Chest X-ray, AP view. Patient: 76 years old, sex F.
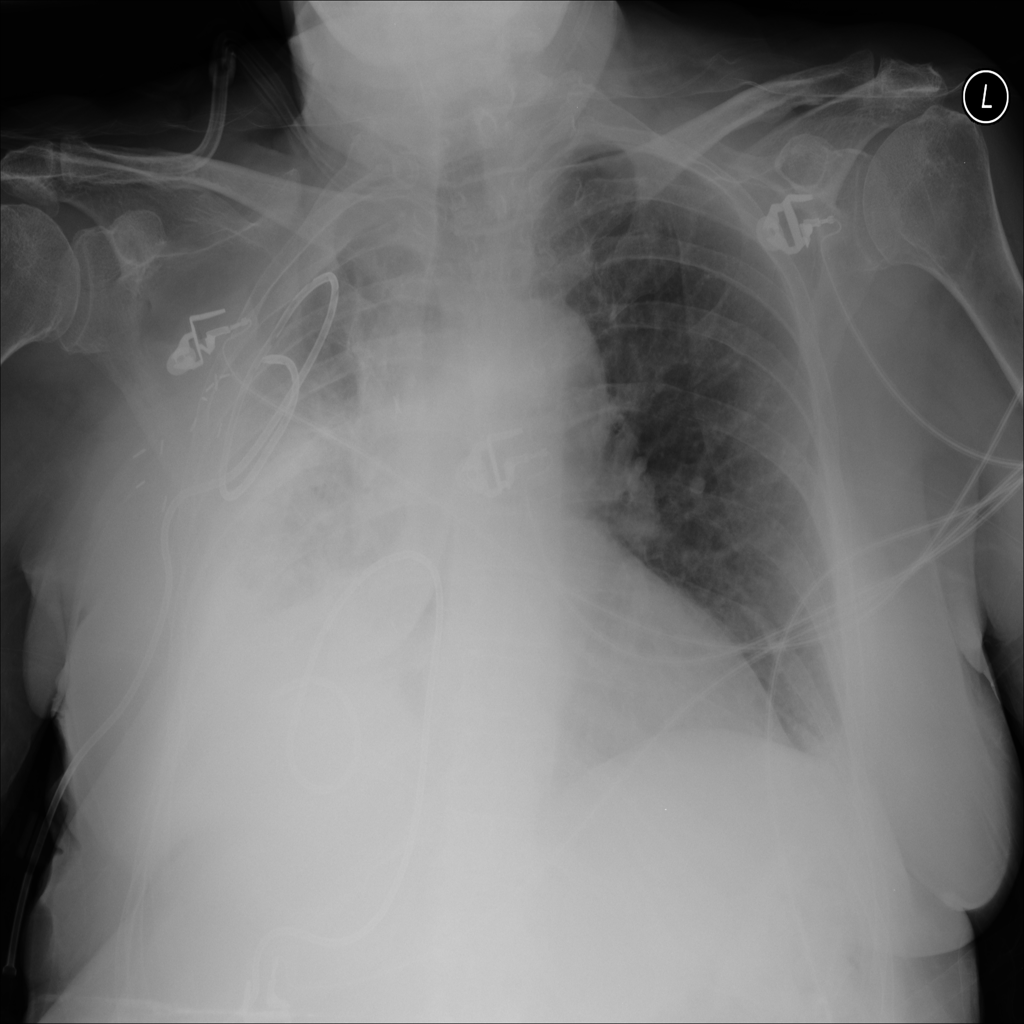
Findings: Infiltration, Pleural_Thickening